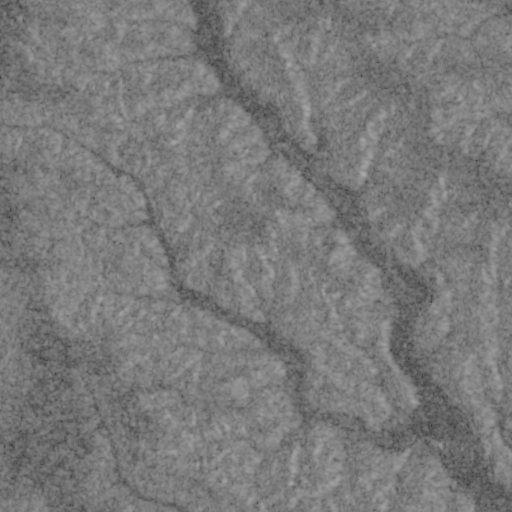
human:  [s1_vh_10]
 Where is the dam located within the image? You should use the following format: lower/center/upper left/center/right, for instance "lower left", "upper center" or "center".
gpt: The dam is located in the upper center of the image.
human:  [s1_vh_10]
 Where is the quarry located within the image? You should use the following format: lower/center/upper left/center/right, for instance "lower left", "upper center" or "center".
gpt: There is no quarry in the image.

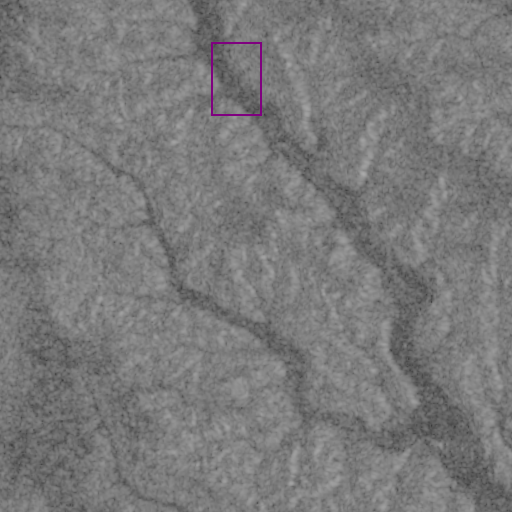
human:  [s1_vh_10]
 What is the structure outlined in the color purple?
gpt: The structure outlined in purple is a crop field.
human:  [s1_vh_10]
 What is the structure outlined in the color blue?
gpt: There is no blue outline.